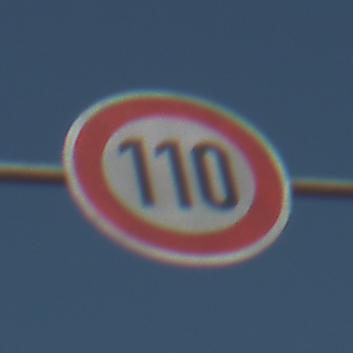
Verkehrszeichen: Geschwindigkeit110
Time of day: MorningAfternoon
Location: Outdoor (Suburban)
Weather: PartlyCloudy
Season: NotSpecified
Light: Natural